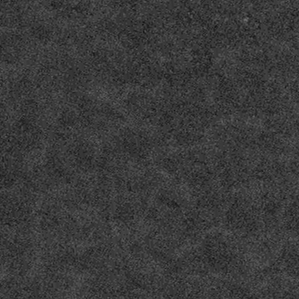
Label: frost